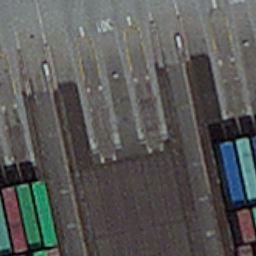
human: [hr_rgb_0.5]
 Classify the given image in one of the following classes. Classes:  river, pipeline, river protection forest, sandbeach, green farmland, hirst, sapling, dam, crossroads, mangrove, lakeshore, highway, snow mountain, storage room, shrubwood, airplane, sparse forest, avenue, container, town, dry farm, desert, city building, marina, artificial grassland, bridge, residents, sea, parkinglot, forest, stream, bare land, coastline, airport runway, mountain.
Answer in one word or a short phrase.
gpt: container